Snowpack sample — Snodgrass Mountain, Crested Butte, Colorado (2/4/25, 12:06 PM MST)
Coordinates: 38.923, -106.968
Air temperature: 35 °F
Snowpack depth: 80 cm
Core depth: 40 cm
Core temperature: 32 °F
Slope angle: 14°, slope face: 78°
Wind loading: low
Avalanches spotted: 0
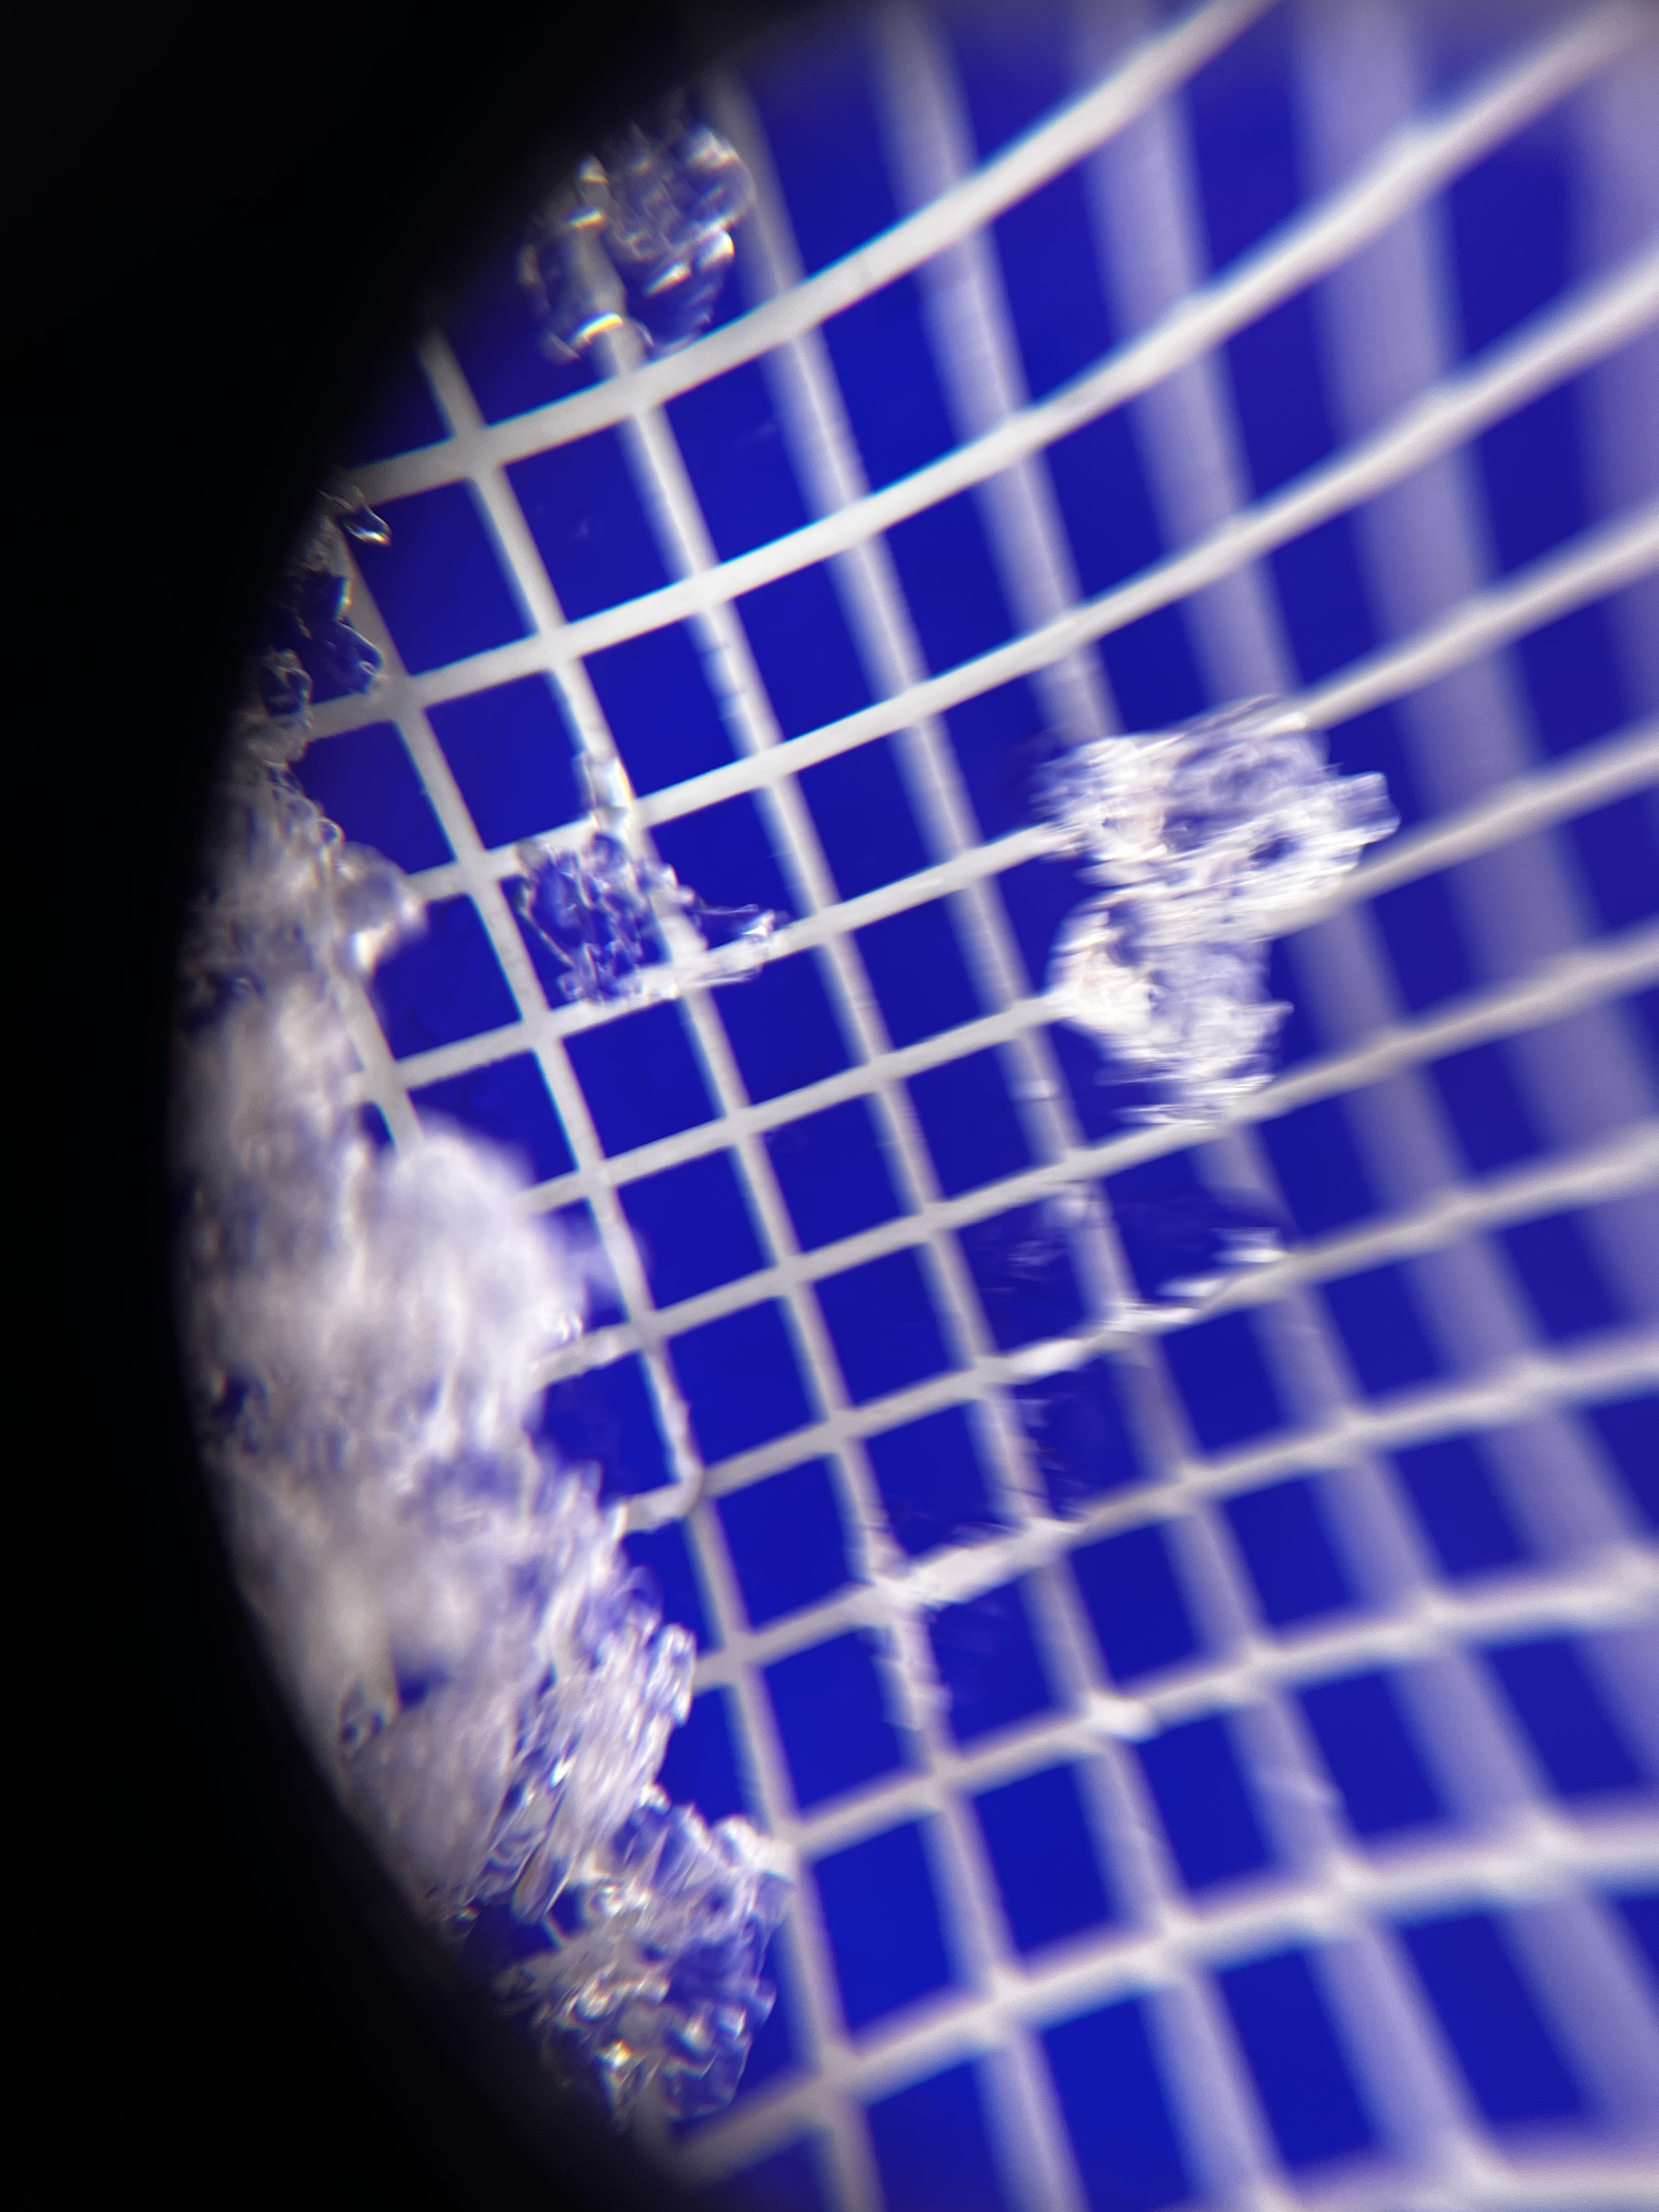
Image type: magnified_profile
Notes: No avalanches nearby, unusually warm weather for the last month reported by residents, Collected 25 yards from treeline